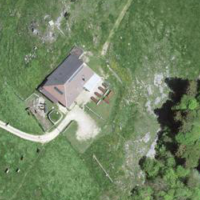
EUNIS habitat code: 23
Species observed at this site:
Corvus corax
Motacilla alba